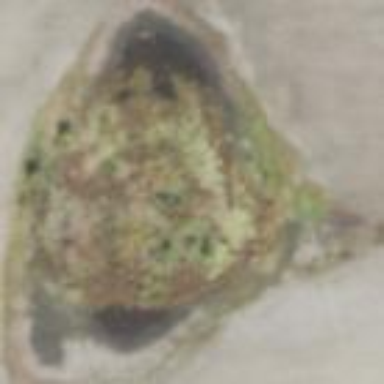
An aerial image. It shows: Beautiful wet meadow natural wetland.